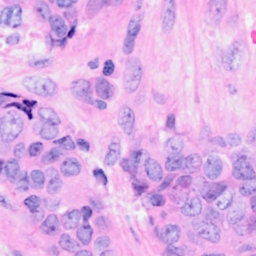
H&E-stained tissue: Breast